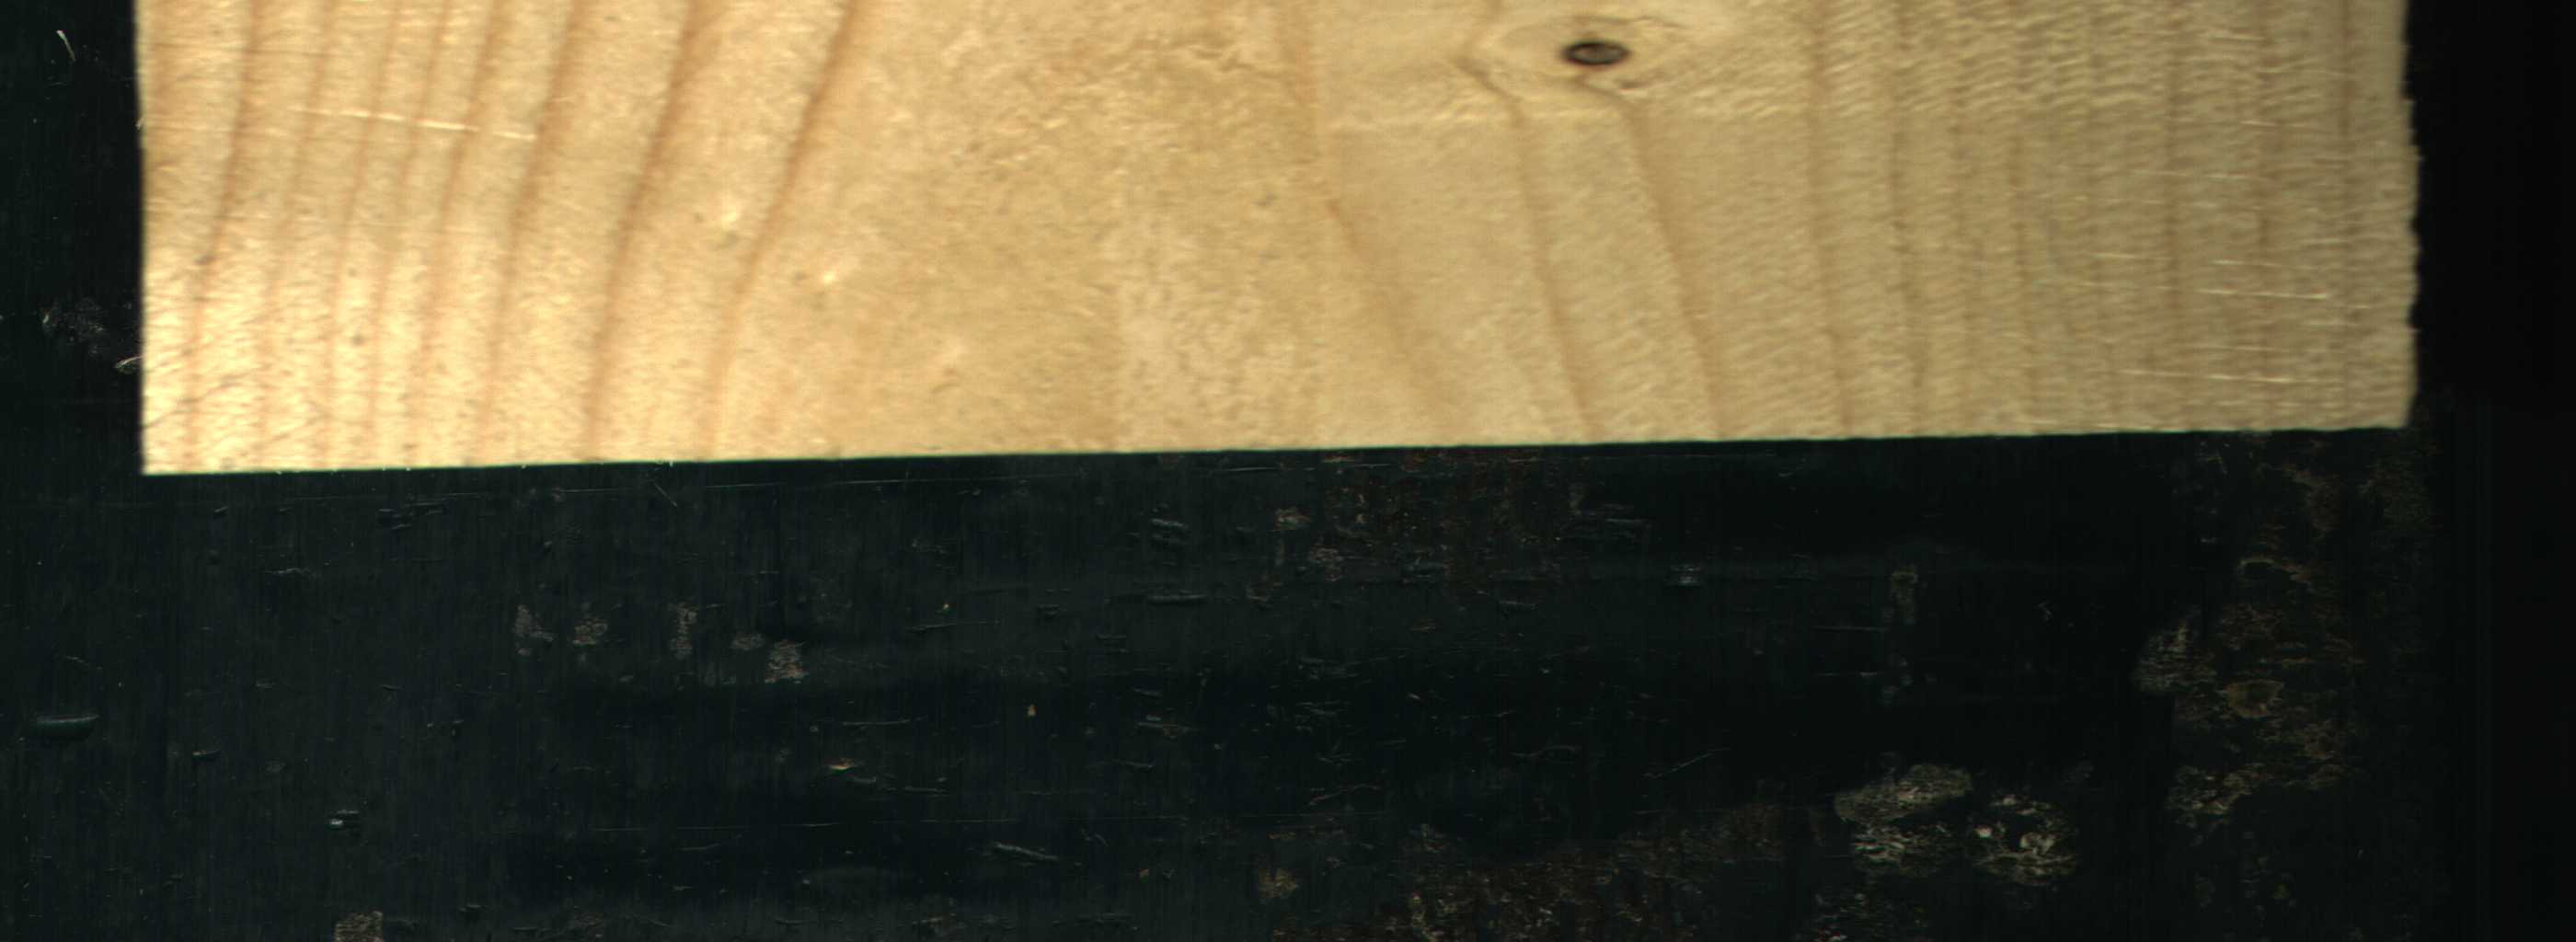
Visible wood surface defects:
Dead_Knot